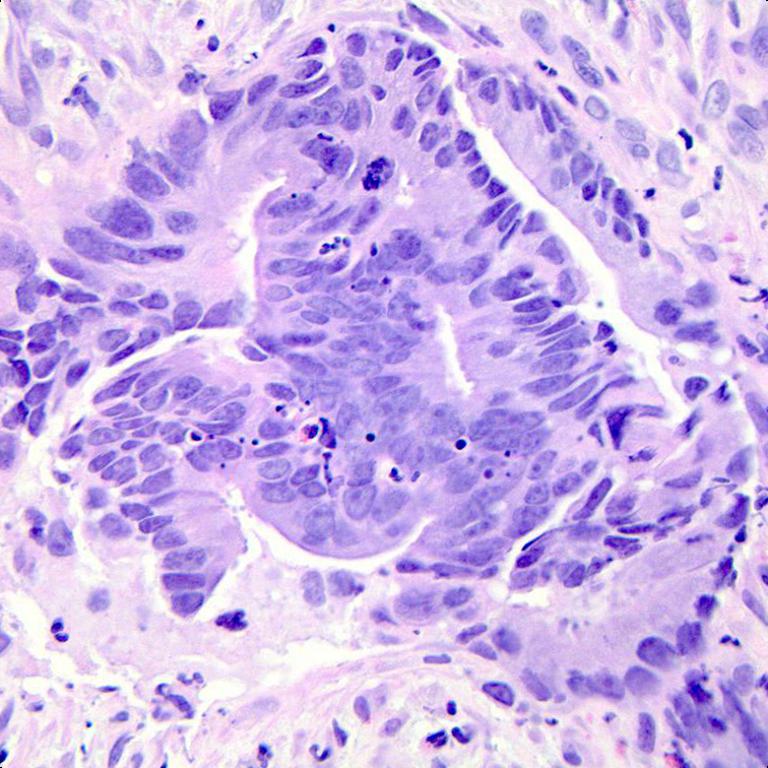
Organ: colon
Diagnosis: adenocarcinomas